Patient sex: M
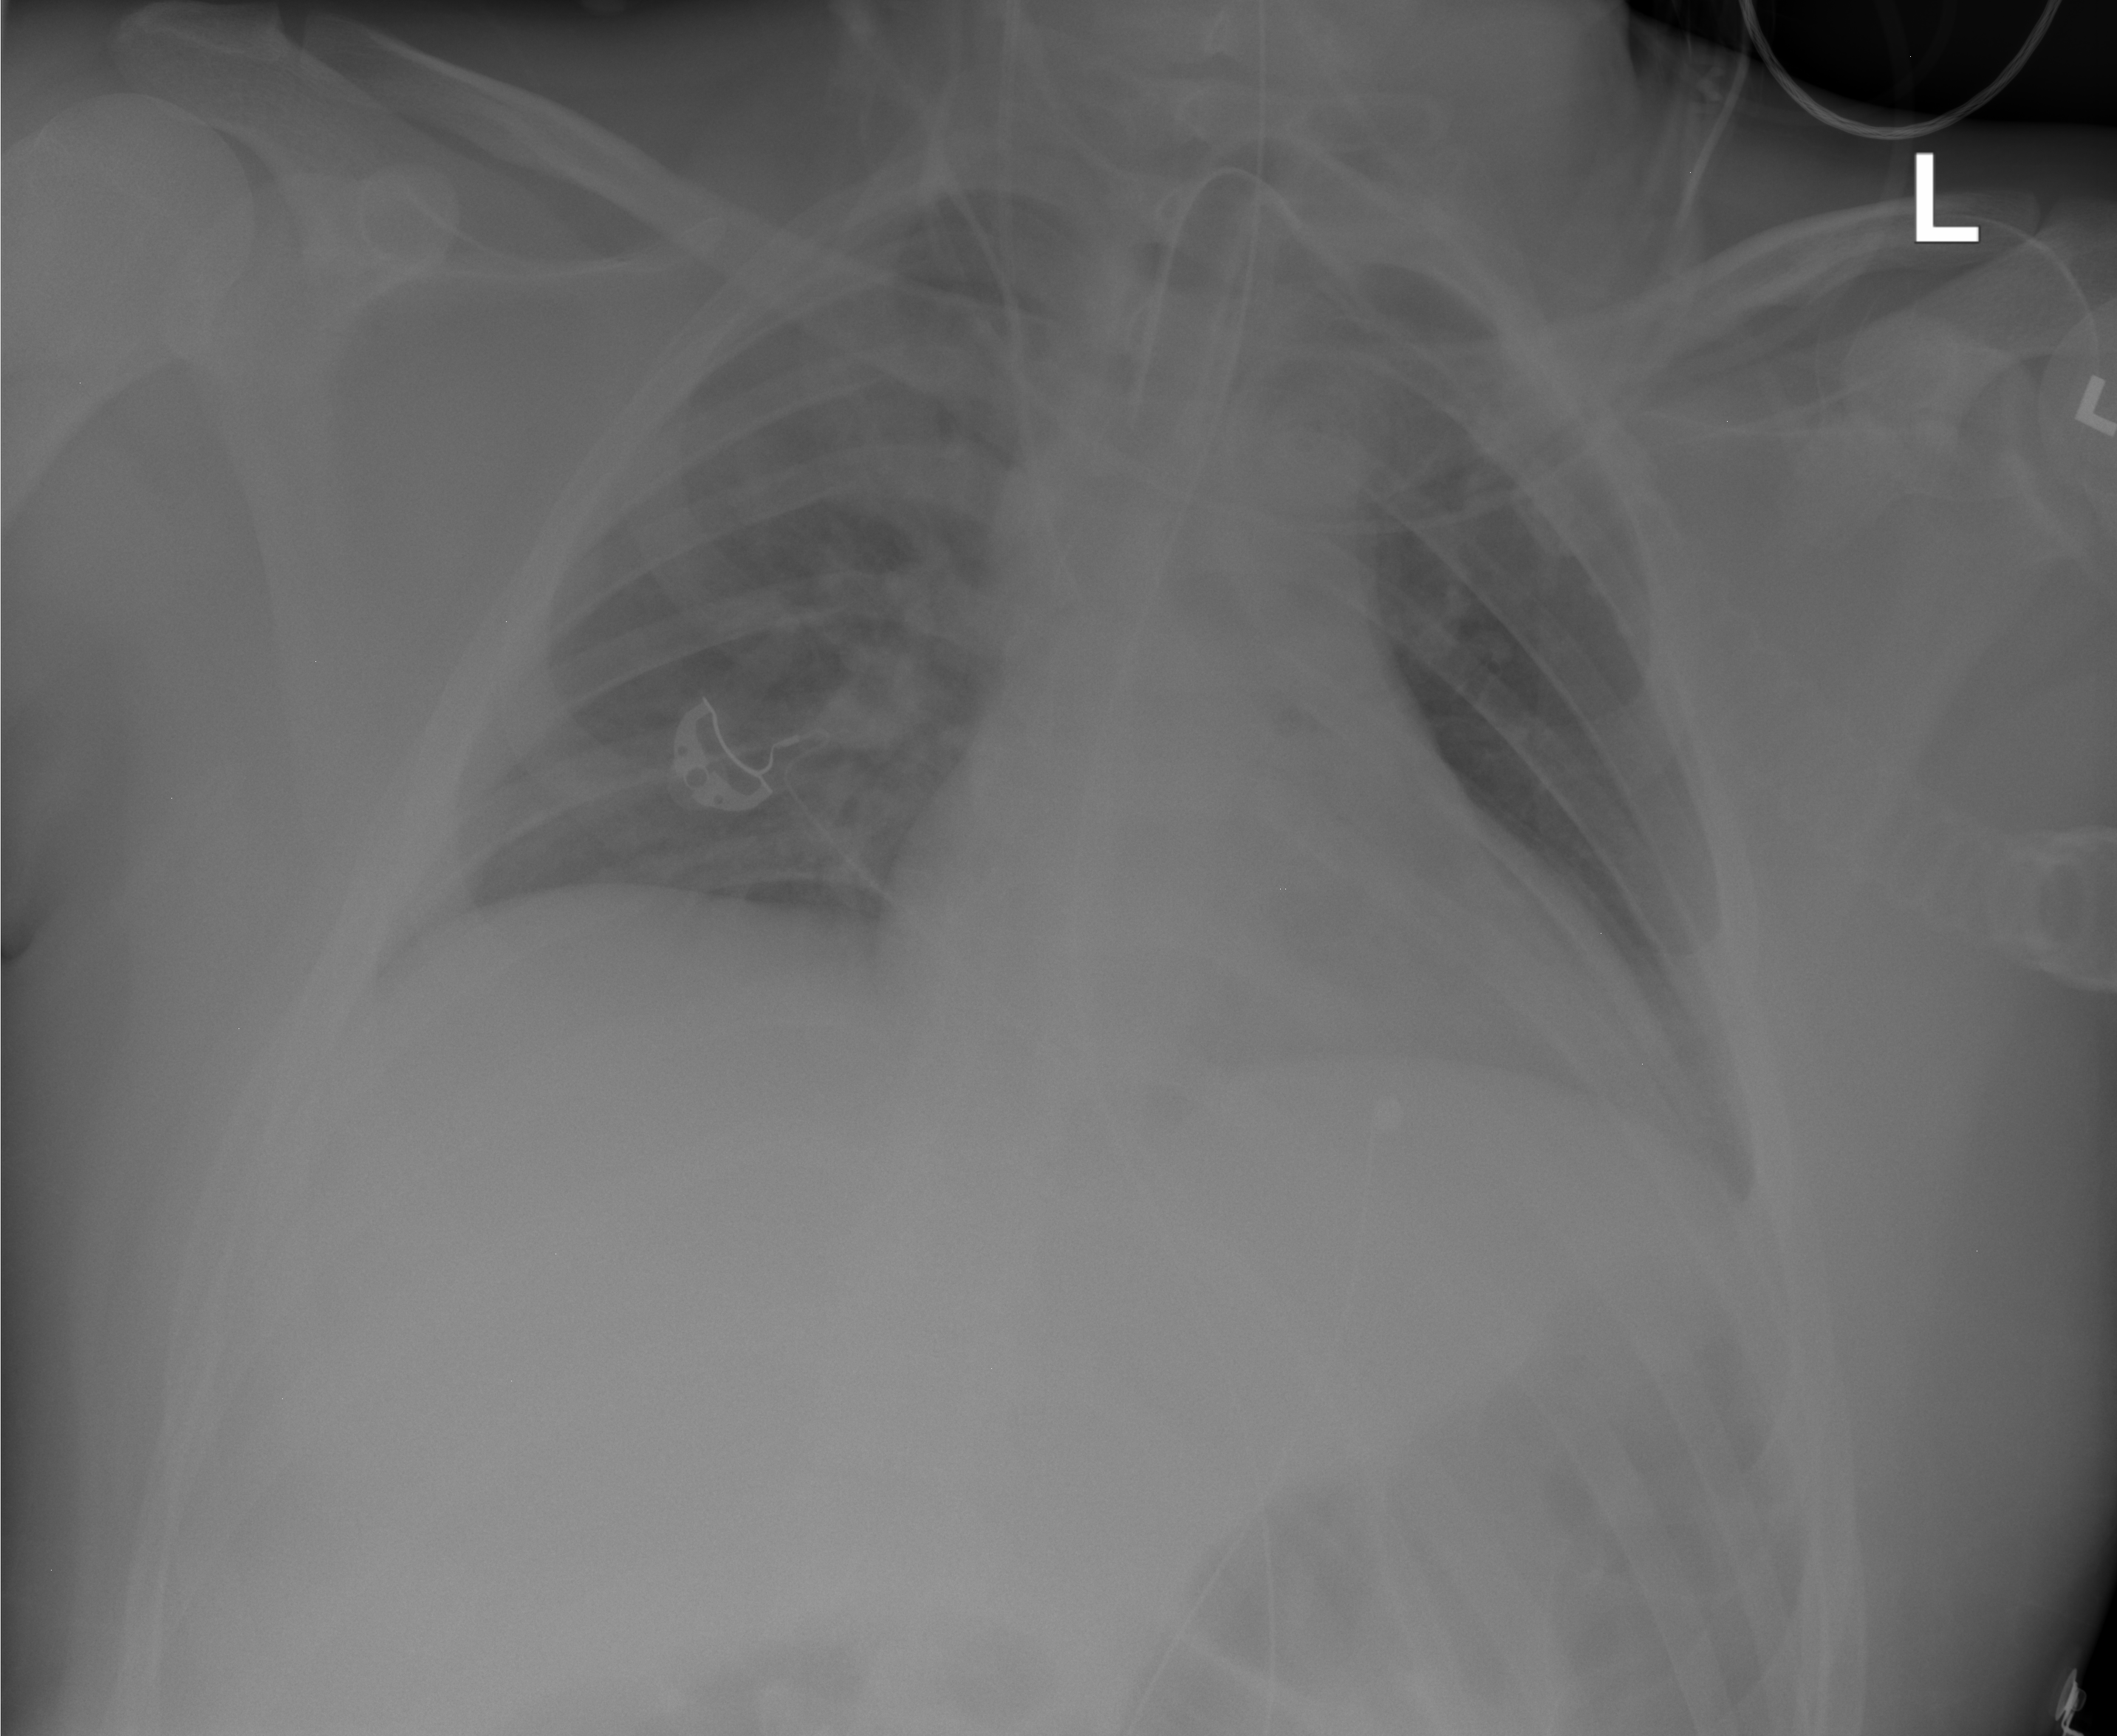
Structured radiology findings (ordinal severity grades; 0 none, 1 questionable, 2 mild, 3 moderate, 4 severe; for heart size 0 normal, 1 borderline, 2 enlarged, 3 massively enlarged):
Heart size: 0
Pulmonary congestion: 0
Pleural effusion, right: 0
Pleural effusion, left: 0
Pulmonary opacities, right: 1
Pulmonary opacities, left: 0
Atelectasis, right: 0
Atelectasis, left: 0